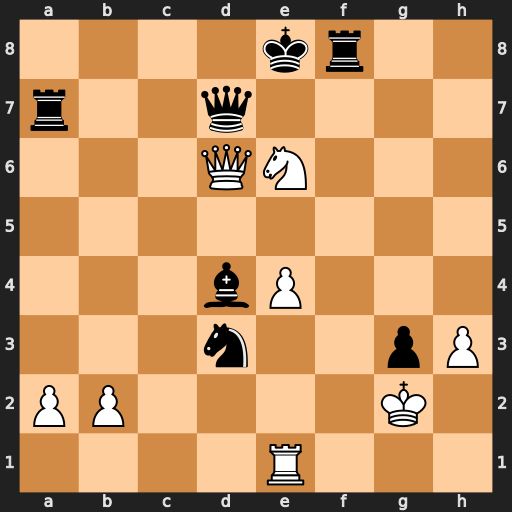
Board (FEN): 4kr2/r2q4/3QN3/8/3bP3/3n2pP/PP4K1/4R3
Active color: w
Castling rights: -
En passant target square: -
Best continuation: Qxf8#